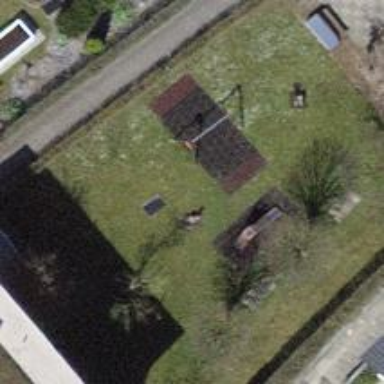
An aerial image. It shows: Playground area for leisure land.